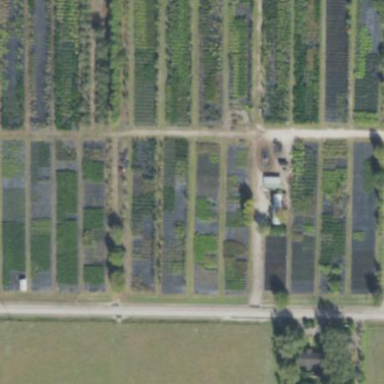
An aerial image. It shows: Plant nursery with trees.